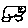
Label: car